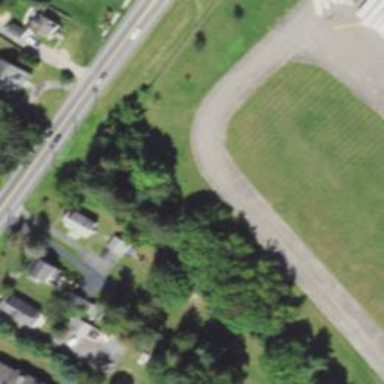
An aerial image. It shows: Service road that functions as historic airport taxiway.